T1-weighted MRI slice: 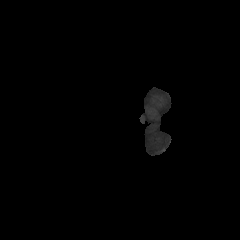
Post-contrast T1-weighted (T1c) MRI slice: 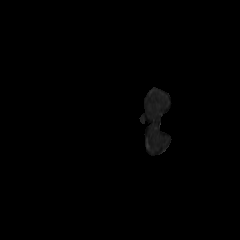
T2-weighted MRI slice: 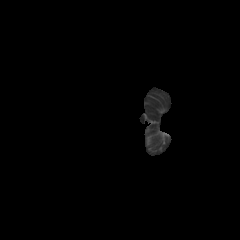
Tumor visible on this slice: no